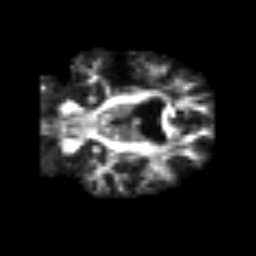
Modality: FA
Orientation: coronal
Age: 56
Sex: male
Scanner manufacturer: siemens
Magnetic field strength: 3 T
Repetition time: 3.2 s
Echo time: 0.081 s